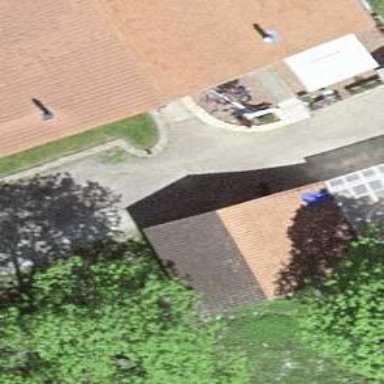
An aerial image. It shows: Shed.